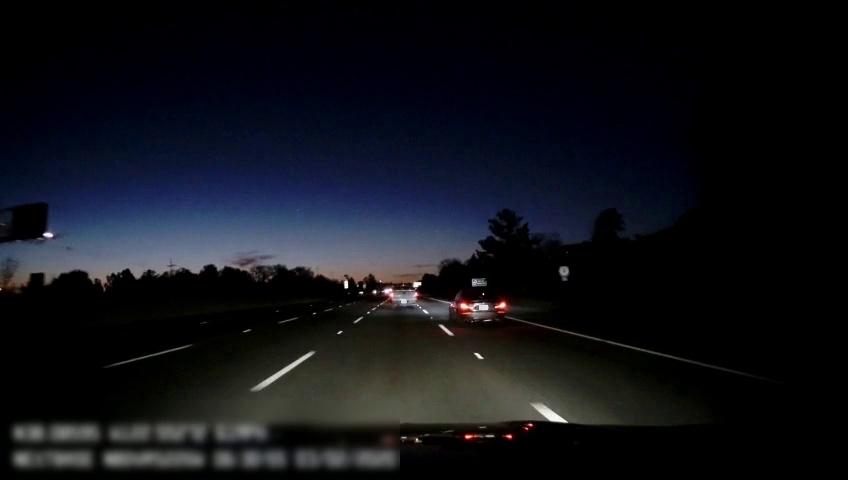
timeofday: Night
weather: Other
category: Drivable Space
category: Vehicles | Truck
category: Vehicles | Car
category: Lanes | Alternate Lane
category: Lanes | Alternate Lane
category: Lanes | Alternate Lane
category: Lanes | Alternate Lane
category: Traffic | Signs